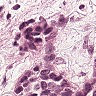
Metastatic tissue present: yes